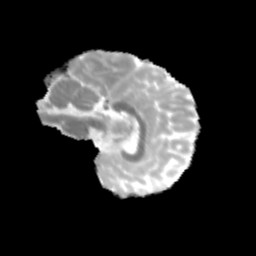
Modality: MD
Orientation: sagittal
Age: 13
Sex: female
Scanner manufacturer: siemens
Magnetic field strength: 3 T
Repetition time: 3.8 s
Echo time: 0.07 s